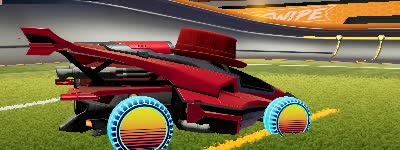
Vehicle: aftershock